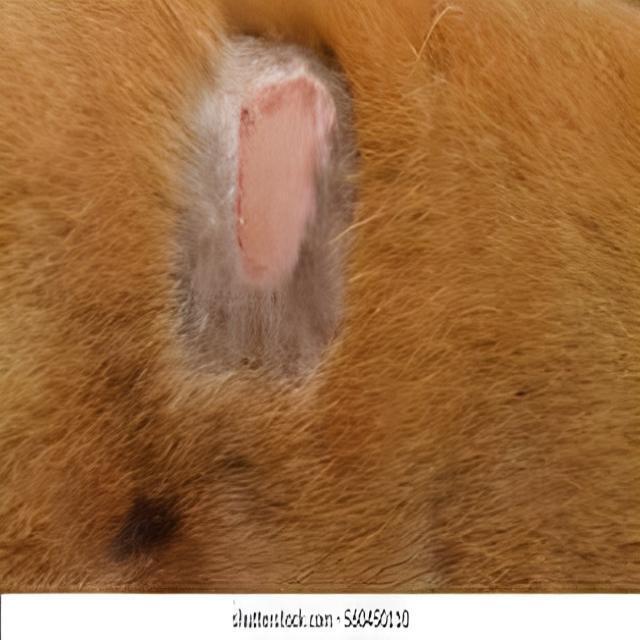
Canine ringworm (Dermatophytosis) — fungal infection caused by Microsporum or Trichophyton. Presents with circular alopecia, scaling, crusting, and broken hairs.